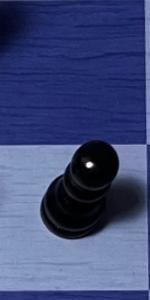
Label: Pawn_Black